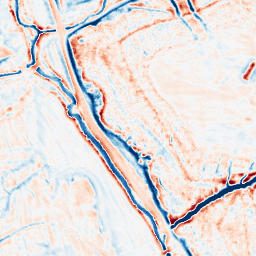
Category: edge_preserving
Decomposition family: bilateral
Decomposition parameters: d: 15
sigma_color: 150
sigma_space: 75
Upsampling method: quadratic
Upsampling parameters: scale: 2
Upsampling scale: 2